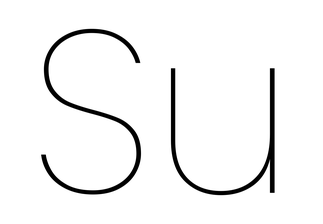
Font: Poppins-Thin